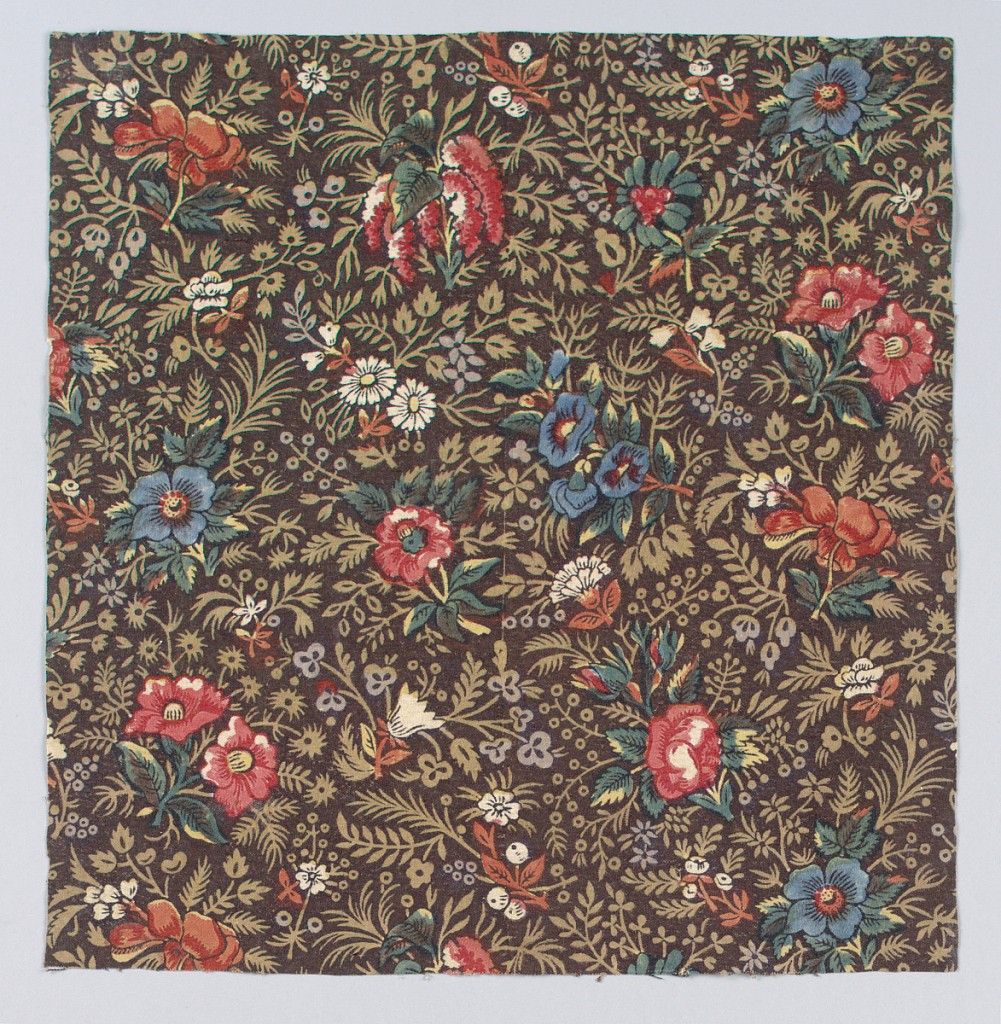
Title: Fragment
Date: late 18th century
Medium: linen warp, cotton weft Technique: block printed (two reds, two purples, blue, yellow) on plain weave
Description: Directional allover pattern of small flowers on a deep purple background.